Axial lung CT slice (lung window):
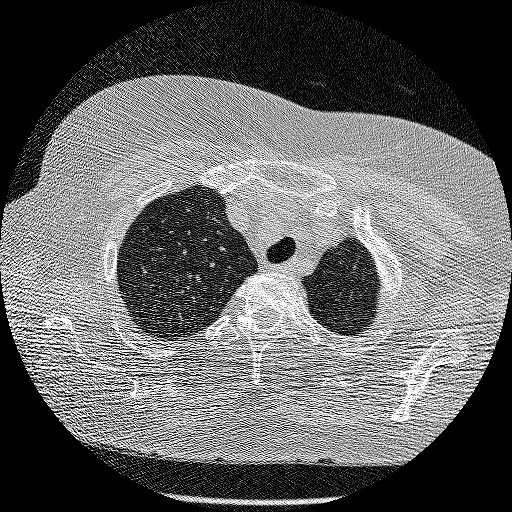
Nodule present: no